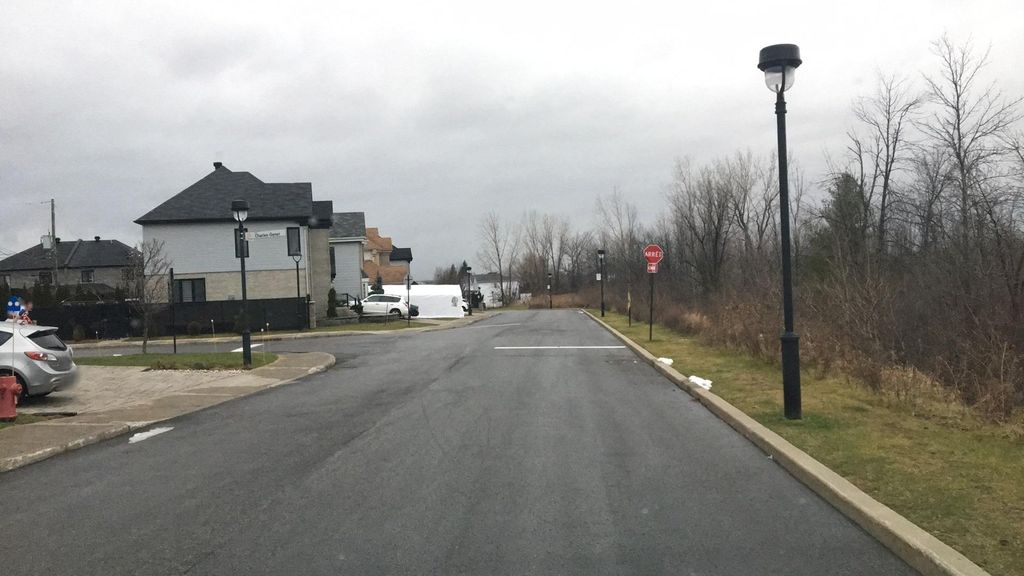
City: montreal